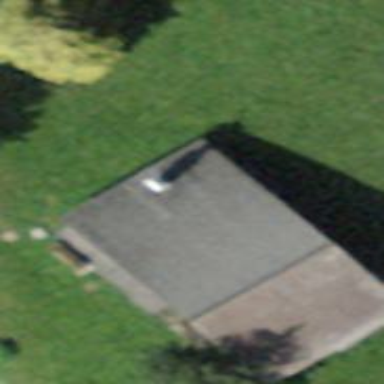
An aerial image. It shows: Cabin.